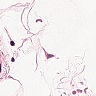
Metastatic tissue present: no